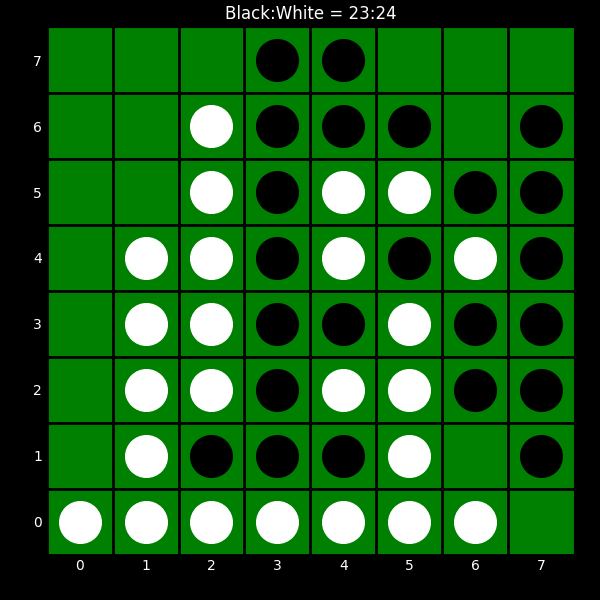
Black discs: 23
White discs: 24